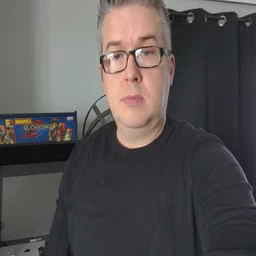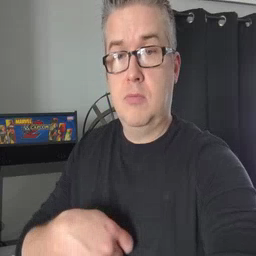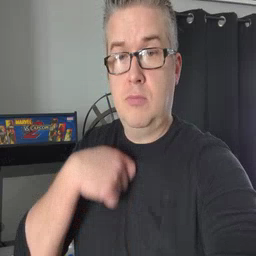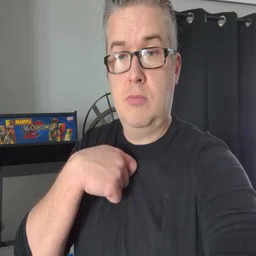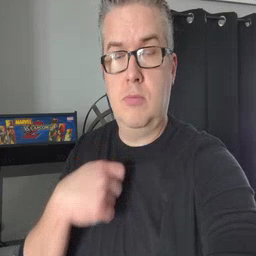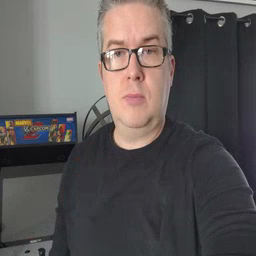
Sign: zipper